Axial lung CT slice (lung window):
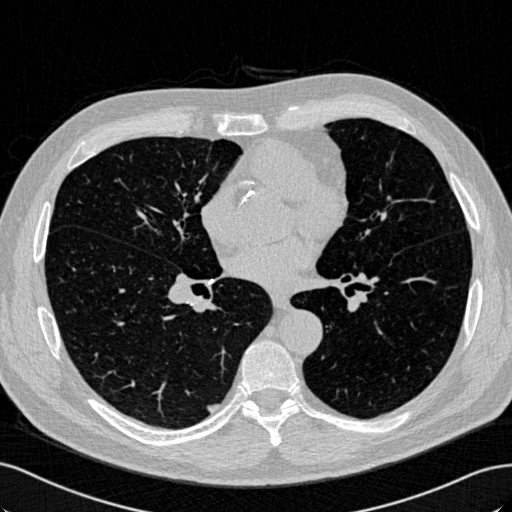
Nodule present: yes
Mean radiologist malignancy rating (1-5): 3.25